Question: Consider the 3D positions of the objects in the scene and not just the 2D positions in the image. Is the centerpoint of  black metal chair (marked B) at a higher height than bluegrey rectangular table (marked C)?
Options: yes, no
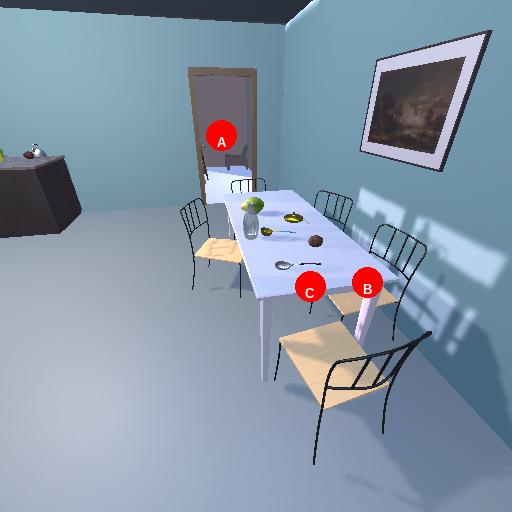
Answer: yes